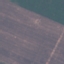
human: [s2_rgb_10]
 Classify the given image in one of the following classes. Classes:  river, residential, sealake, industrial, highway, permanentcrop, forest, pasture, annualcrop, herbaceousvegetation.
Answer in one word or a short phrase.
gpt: AnnualCrop